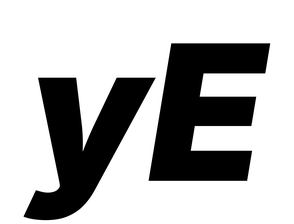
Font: Inter-Italic_Black_Italic